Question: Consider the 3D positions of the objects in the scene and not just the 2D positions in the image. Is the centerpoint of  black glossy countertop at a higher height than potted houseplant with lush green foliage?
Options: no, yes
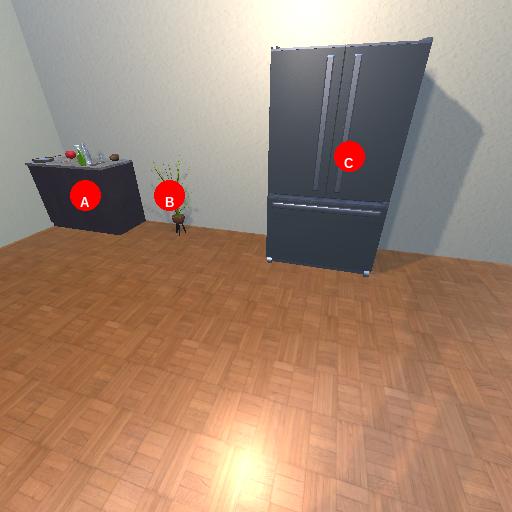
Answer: no